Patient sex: M
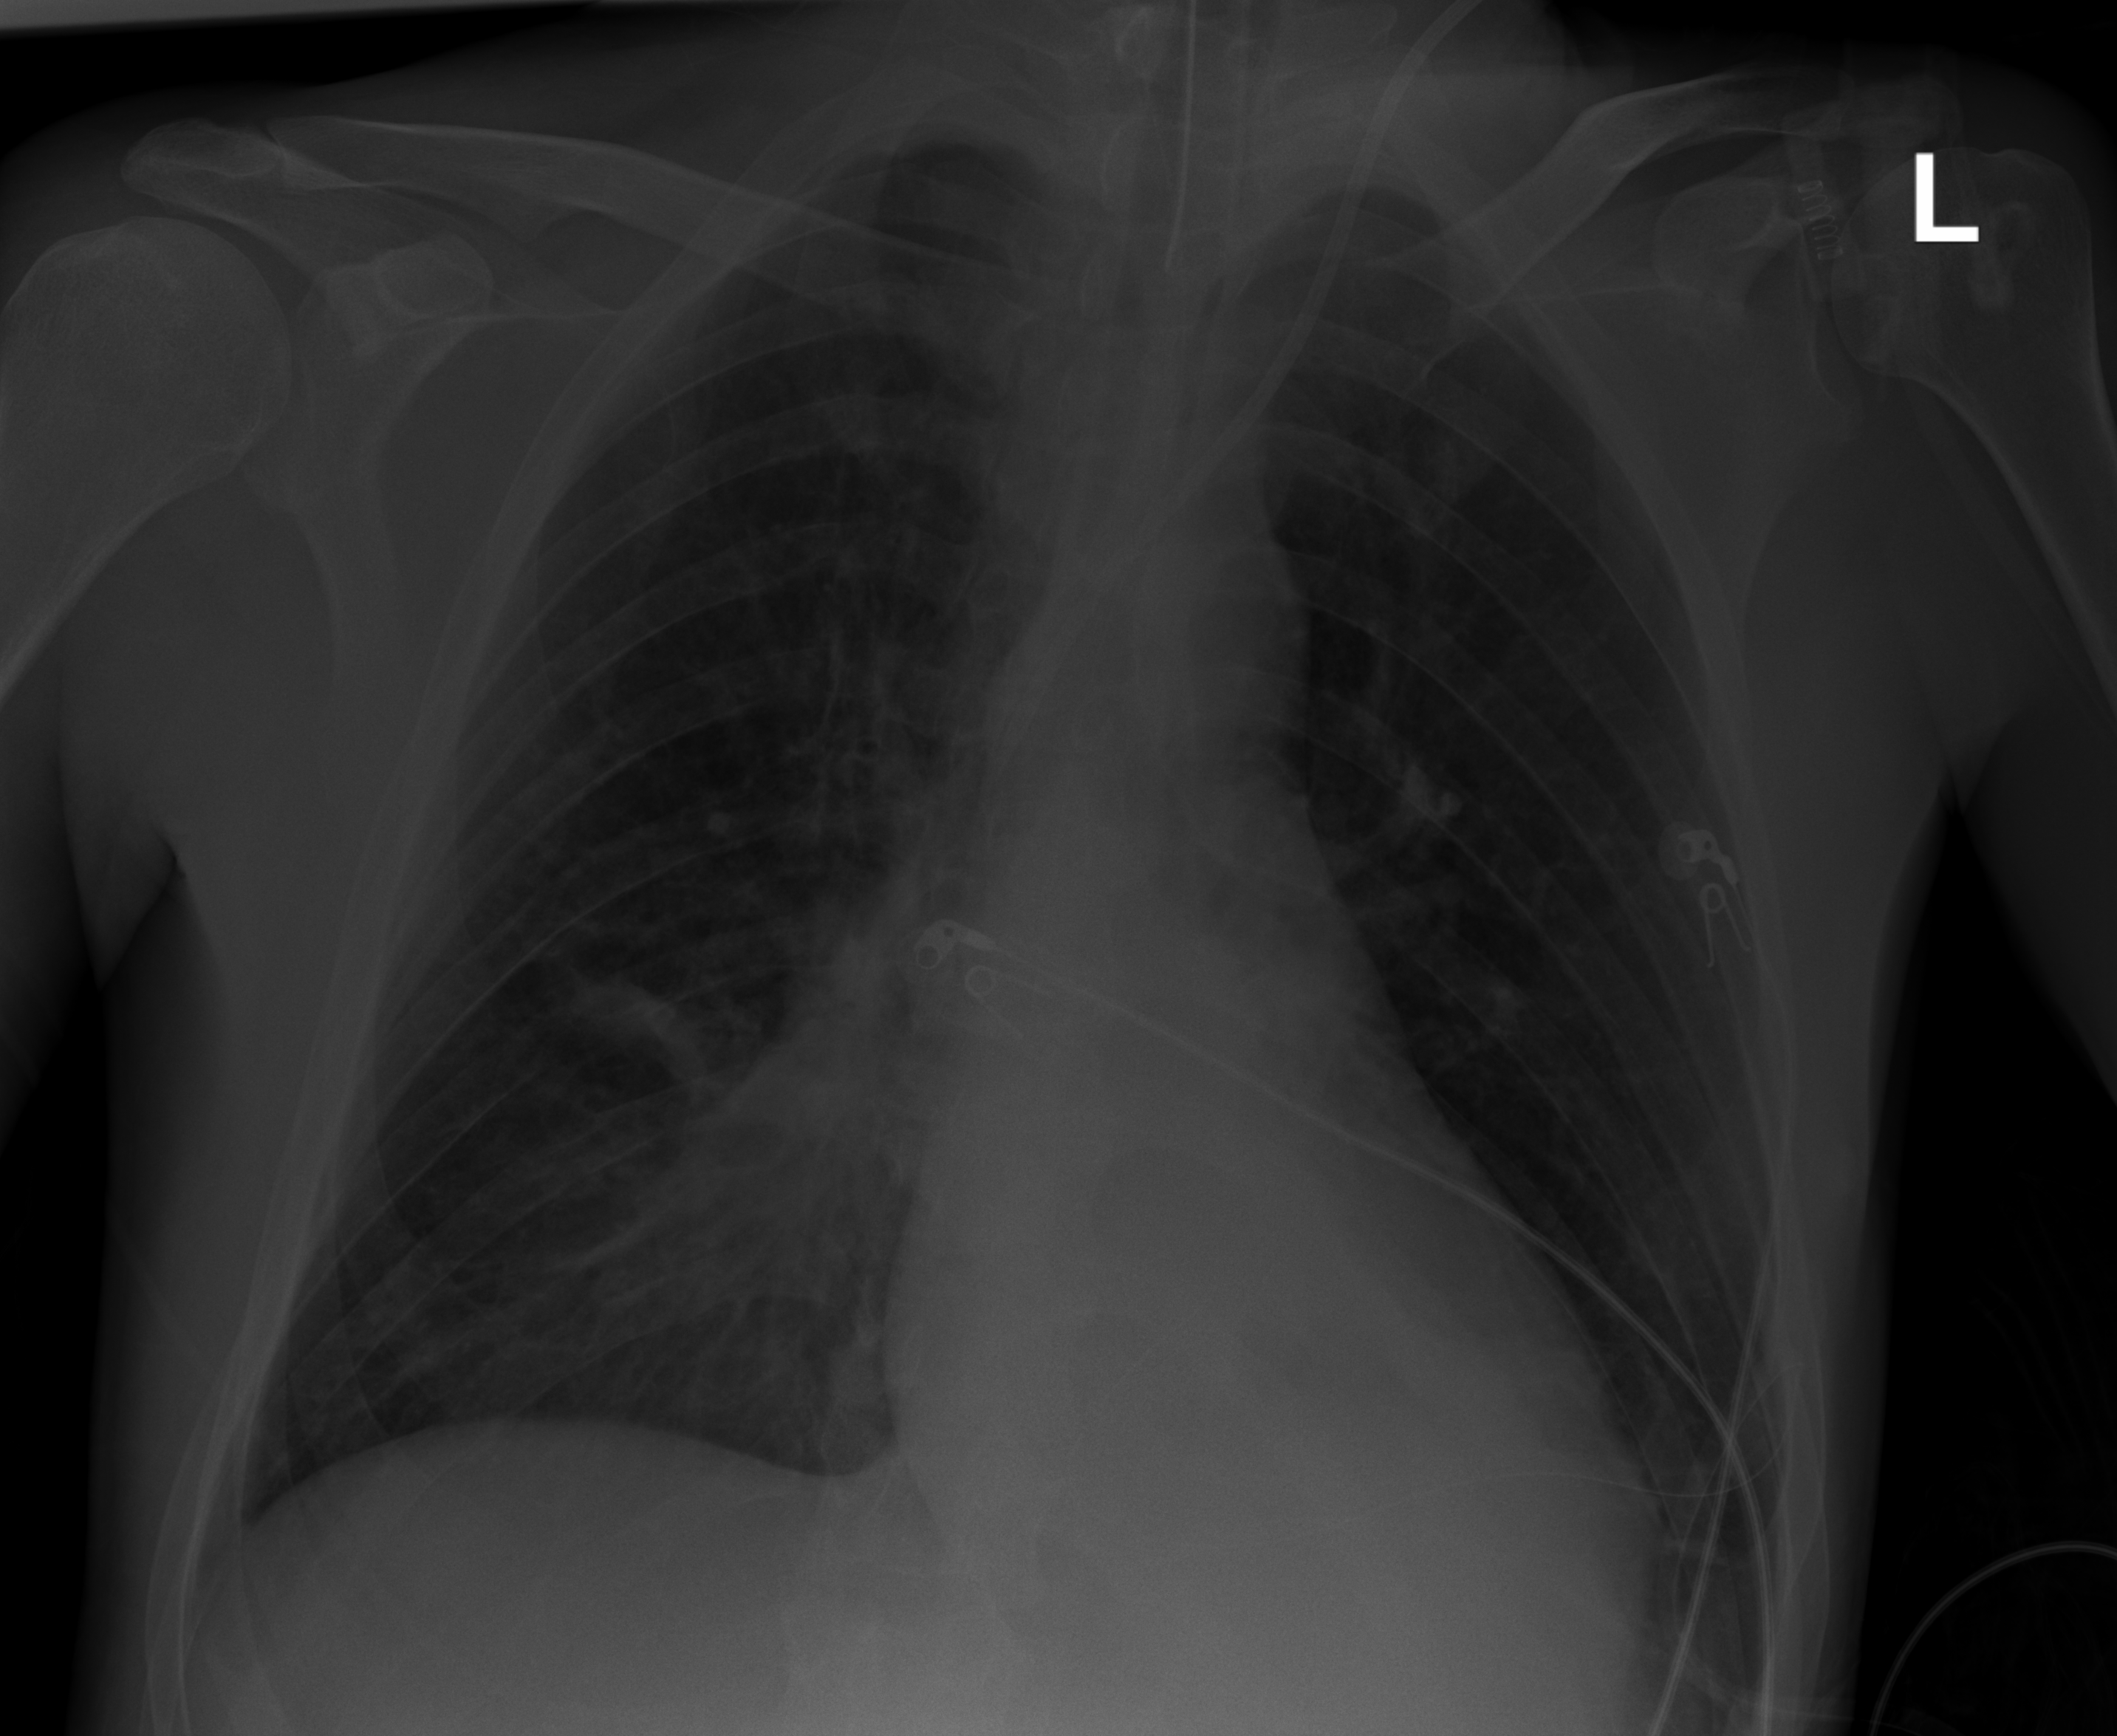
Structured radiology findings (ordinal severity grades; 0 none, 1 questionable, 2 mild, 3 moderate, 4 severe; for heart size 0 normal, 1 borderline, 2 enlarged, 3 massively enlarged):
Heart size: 0
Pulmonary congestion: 0
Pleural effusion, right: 0
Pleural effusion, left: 0
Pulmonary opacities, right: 2
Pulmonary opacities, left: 0
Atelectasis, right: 2
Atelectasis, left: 2